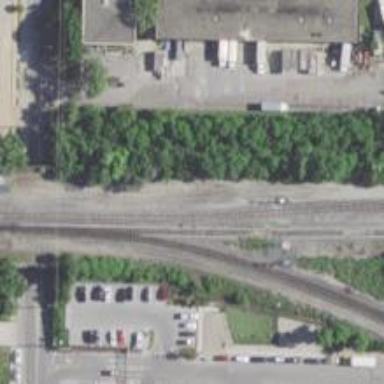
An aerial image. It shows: Junction on the railway.